Interaction volume radius: 5 \u00c5
Interaction volume height: 20 \u00c5
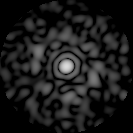
Disorder parameter: 0.805